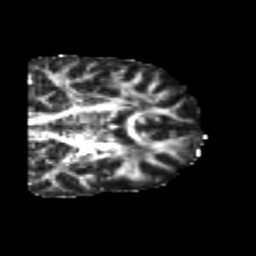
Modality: FA
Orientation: coronal
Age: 24
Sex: male
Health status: healthy
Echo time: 0.074 s